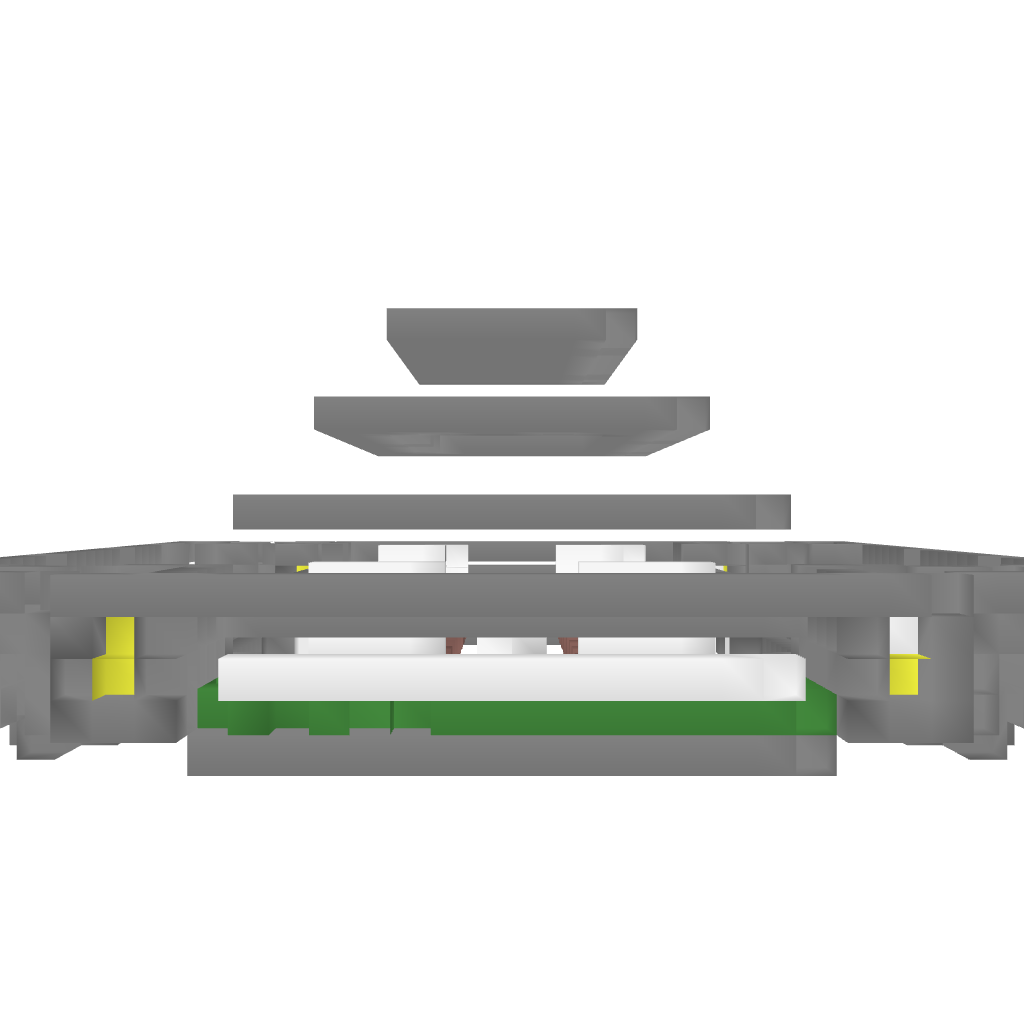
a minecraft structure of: Night Temple bad low quality